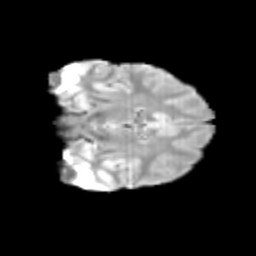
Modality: T2w
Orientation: coronal
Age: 13
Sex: male
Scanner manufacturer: siemens
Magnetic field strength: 3 T
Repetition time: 3.8 s
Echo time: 0.07 s